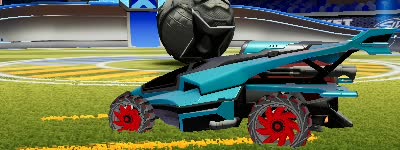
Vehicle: aftershock